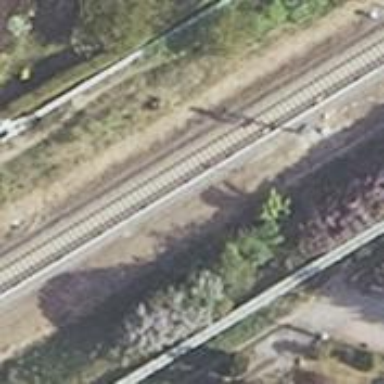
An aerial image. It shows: Railway milestone.